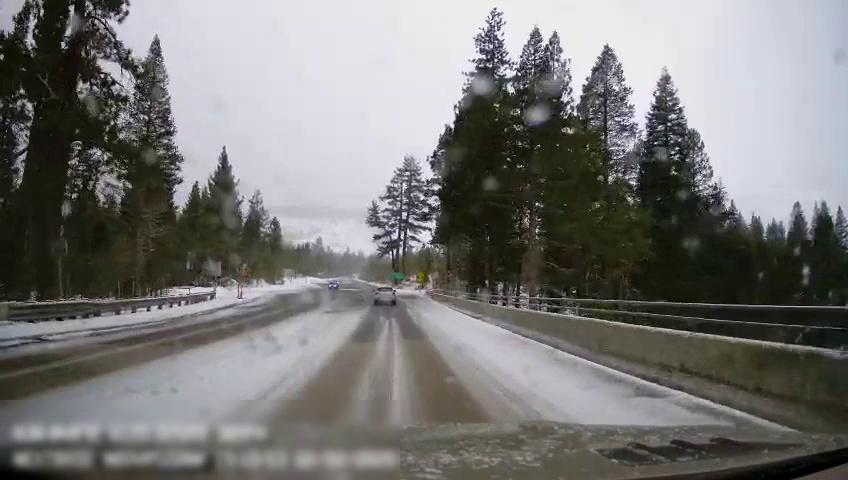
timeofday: Day
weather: Snowy
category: Drivable Space
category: Vehicles | SUV
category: Vehicles | Car
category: Lanes | Alternate Lane
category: Traffic | Signs